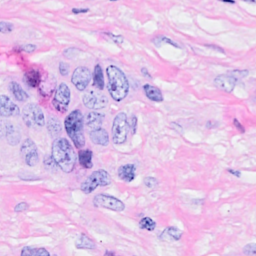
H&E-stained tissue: Breast